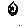
Label: smiley face